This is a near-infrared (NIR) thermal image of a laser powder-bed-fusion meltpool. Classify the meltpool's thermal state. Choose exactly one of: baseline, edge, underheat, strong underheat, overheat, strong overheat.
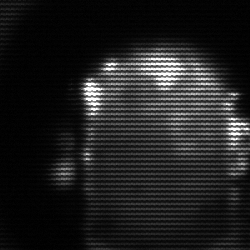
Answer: baseline